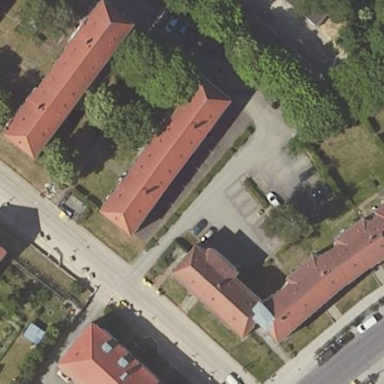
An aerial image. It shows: Hipped roof apartment building.